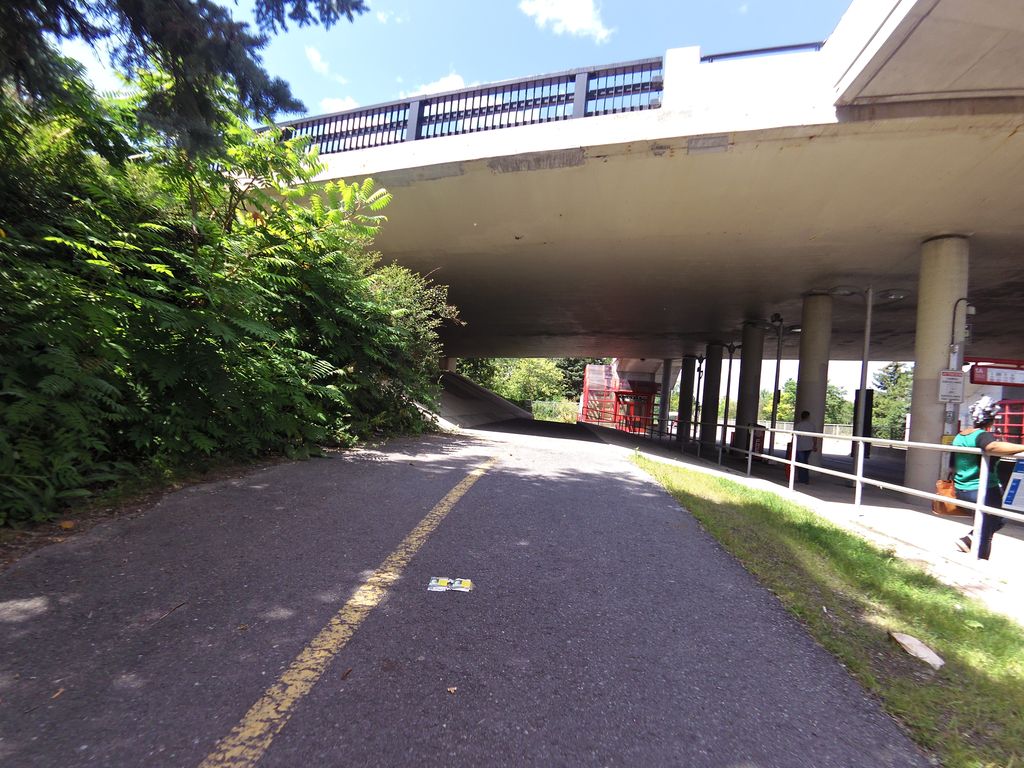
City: ottawa-gatineau